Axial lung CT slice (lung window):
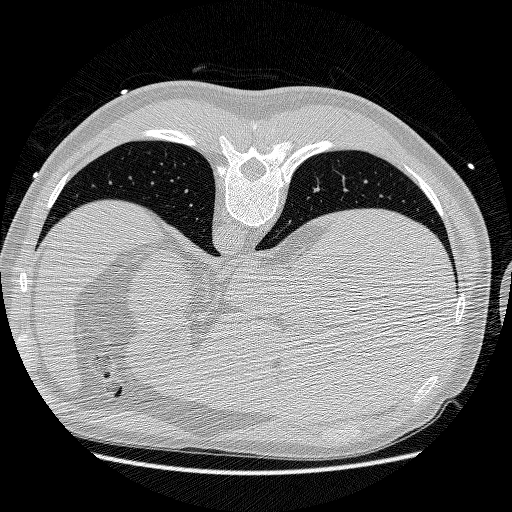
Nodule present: no